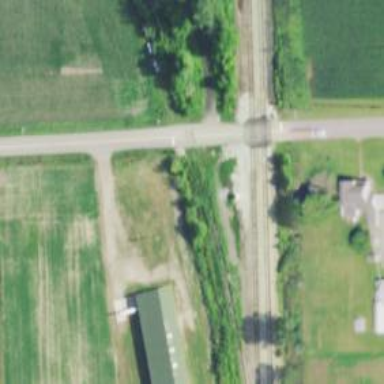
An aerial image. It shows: Level crossing along the railway.